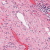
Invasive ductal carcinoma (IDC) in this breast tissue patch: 1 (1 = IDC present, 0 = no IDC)